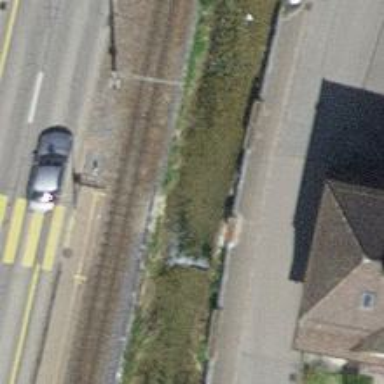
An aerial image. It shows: Light rail railway system with contact lines for electrification.